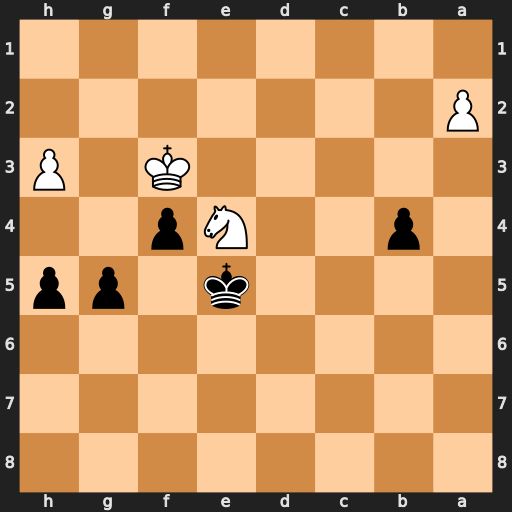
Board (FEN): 8/8/8/4k1pp/1p2Np2/5K1P/P7/8
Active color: b
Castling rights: -
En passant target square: -
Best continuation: g4+ hxg4 hxg4+ Kxg4 Kxe4